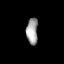
Tissue: lung
Cell type: Myeloid cells
Senescence score: 0.5719
Nuclear area (px): 303
Mean DAPI intensity: 159.614